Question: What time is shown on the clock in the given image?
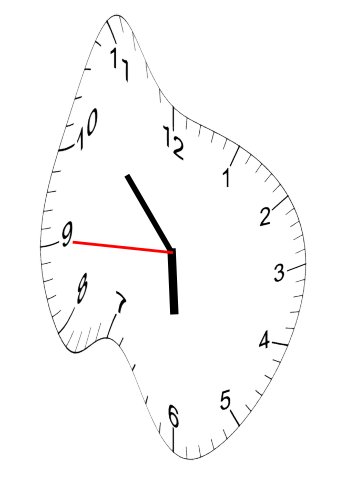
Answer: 05:52:45